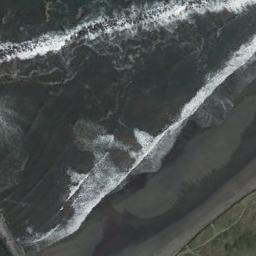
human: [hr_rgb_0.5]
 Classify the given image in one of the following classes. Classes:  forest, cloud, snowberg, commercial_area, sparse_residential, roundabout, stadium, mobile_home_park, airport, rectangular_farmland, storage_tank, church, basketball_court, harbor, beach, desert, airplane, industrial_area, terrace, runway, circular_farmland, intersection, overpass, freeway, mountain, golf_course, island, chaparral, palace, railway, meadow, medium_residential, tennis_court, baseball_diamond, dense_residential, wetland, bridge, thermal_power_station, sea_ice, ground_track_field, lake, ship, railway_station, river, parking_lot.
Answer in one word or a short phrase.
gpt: beach